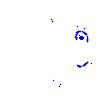
Particle: proton